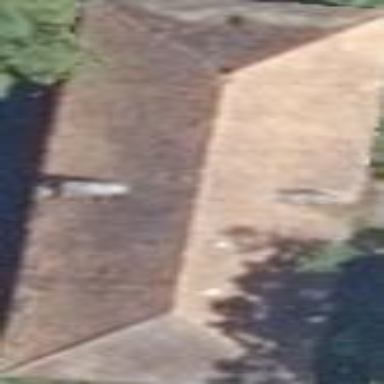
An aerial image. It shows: Building with hipped roof made of roof tiles.